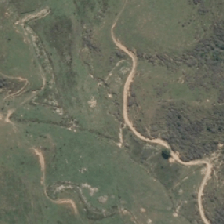
Land cover: herbaceous_freshwater_vege